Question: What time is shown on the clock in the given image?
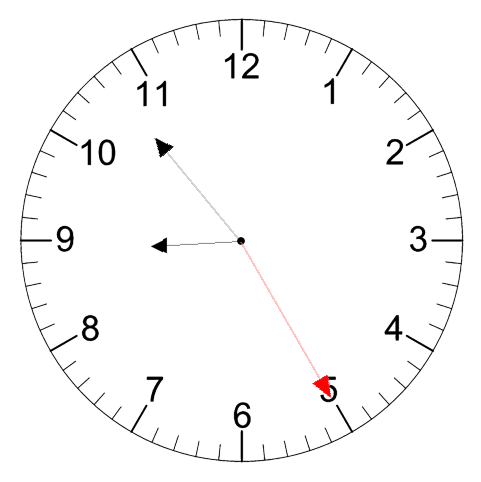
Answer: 08:53:25